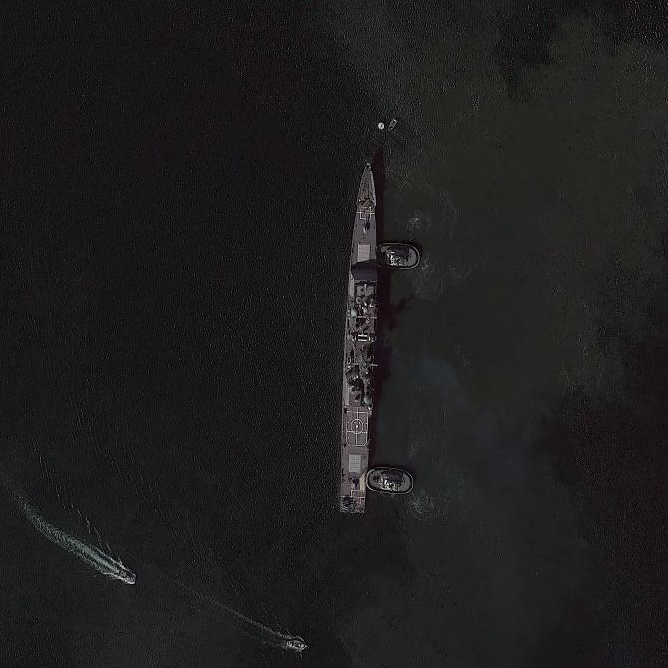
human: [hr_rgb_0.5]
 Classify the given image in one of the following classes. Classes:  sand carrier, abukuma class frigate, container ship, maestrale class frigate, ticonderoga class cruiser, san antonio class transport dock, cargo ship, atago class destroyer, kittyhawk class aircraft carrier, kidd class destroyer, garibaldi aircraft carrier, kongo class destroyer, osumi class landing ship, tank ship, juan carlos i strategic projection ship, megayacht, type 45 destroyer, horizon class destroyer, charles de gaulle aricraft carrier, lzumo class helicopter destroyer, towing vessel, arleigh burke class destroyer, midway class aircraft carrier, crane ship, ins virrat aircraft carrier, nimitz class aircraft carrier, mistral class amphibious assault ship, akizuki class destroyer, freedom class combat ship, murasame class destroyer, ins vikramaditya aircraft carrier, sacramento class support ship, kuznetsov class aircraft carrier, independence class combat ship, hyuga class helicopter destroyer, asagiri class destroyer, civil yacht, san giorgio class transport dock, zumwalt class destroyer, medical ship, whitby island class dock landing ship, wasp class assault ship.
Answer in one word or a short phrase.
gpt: Ticonderoga class cruiser